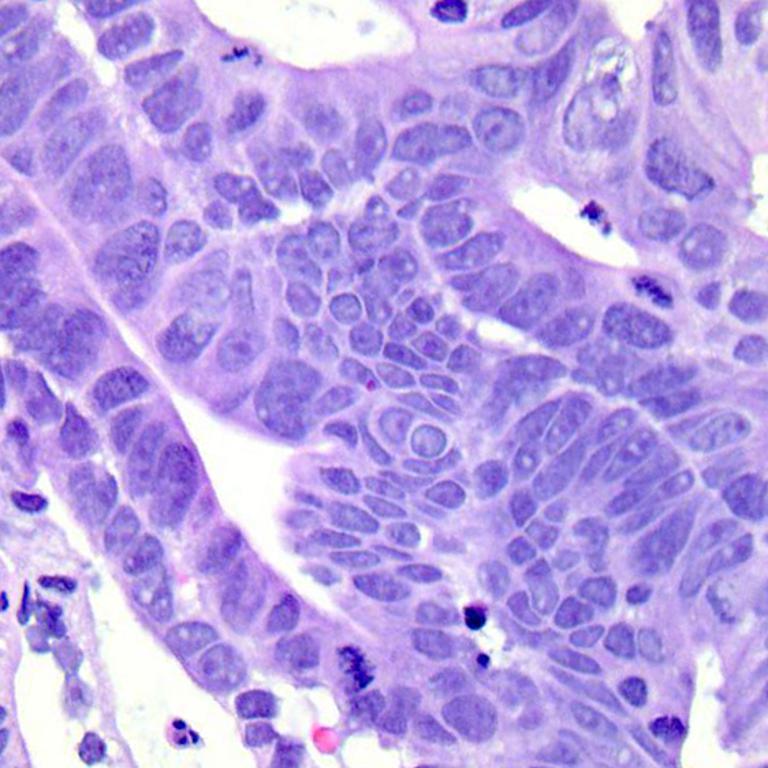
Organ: colon
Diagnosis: adenocarcinomas